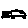
Label: car